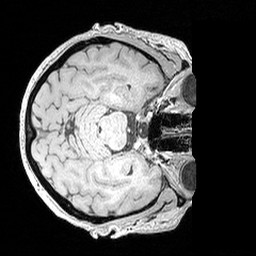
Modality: MP2RAGE
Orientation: axial
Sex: female
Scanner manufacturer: siemens
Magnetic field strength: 3 T
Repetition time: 5 s
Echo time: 0.00292 s